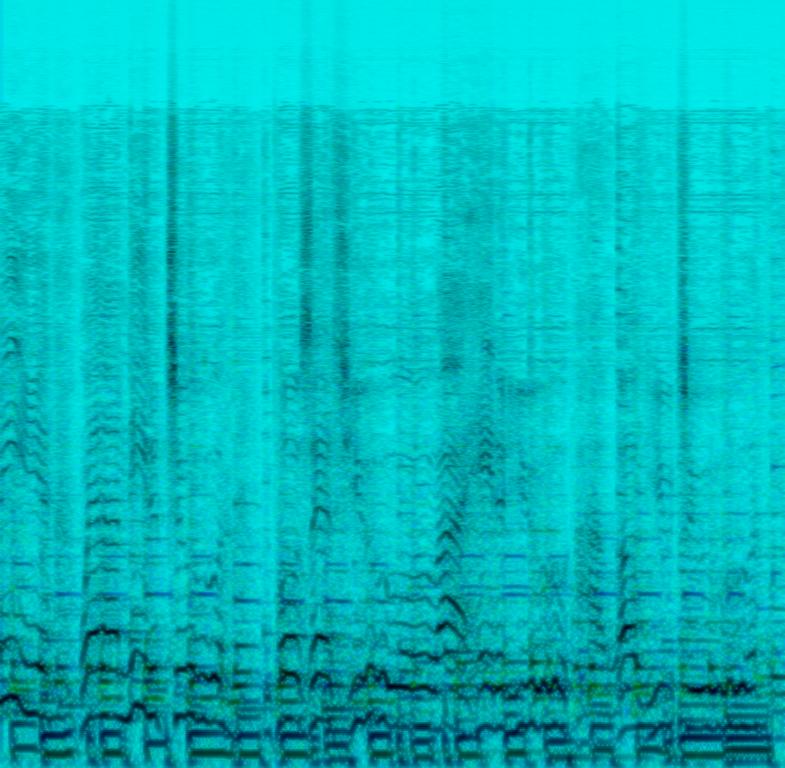
A male vocalist sings this melodic jazz/blues. The tempo is medium fast with a piano accompaniment, groovy bass lines, infectious drumming and guitar accompaniment. There is a sound of syncopated ukulele and another string instrument playing over the song. The song is melodic and ambient but the superimposed strings melody is making it chaotic, busy, confusing and confusing.